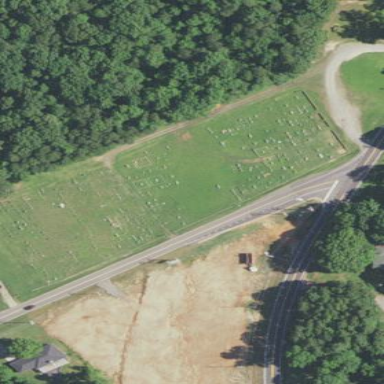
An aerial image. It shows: Cemetery.